Question: I would like to know how can I pass data from controller to view in mvc3 razor.
The view is in .cshtml file.
I have a variable in the controller where I am storing the data I need to push to the listbox control in the view.
'''
var results = data.Select(item => new { id = item, label = item.Value, value = item.Key });
'''
Doing this:
'''
return Json(results, JsonRequestBehavior.AllowGet);
'''
Gives me only a popup with the data which needs to be pushed to the listbox:

In the view the listbox resides in accordion control:
'''
<div id="accordion">
@{int i=0;}
@foreach (var item in Model.Parameters)
{
<h3><a href="#">@Html.LabelFor(m => item.Name, item.Prompt)</a></h3>
<div>
<div class="editor-field">
<select multiple id="@("Select" +item.Name)" name="@("Select" +item.Name)"></select>
</div>
</div>
i++;
}
</div>
'''
So, I would like to know what should I do to push the items to the listbox instead of showing a popup for the control
Beginner in MVC, Thanks for your understanding.
Thanks in advance, Laziale
EDIT: Json format output
'''
{System.Linq.Enumerable.WhereSelectListIterator<System.Collections.Generic.KeyValuePair<string,string>,<>f__AnonymousType1<System.Collections.Generic.KeyValuePair<string,string>,string,string>>}
'''
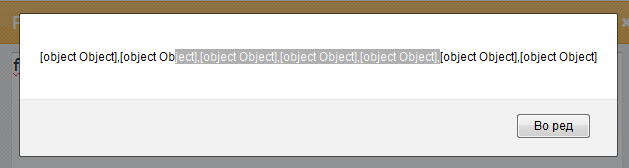
Answer: returning JSON to your razor view is probably not the best method. I would suggest use a viewModel which is a c# class by itself.
'''
namespace Test
{
public class ViewModel
{
public bool GivingAPresentation { get; set; }
}
}
public class MyController: Controller
{
public virtual ActionResult Index()
{
var model=new ViewModel(){GivingAPresentation =true;}
return View(model);
}
}
'''
Your view code:
'''
@model Test.ViewModel <!-- Note the full namespace -->
<br>GivingAPresentation: @Model.GivingAPresentation </br>
'''
If you are forced to work with a JSON object that is returned from your action then you need to deserialize it first and then work with that object. you can read this post <URL> on how to parse JSON to a c# dynamic object.
Let me know if that helps.